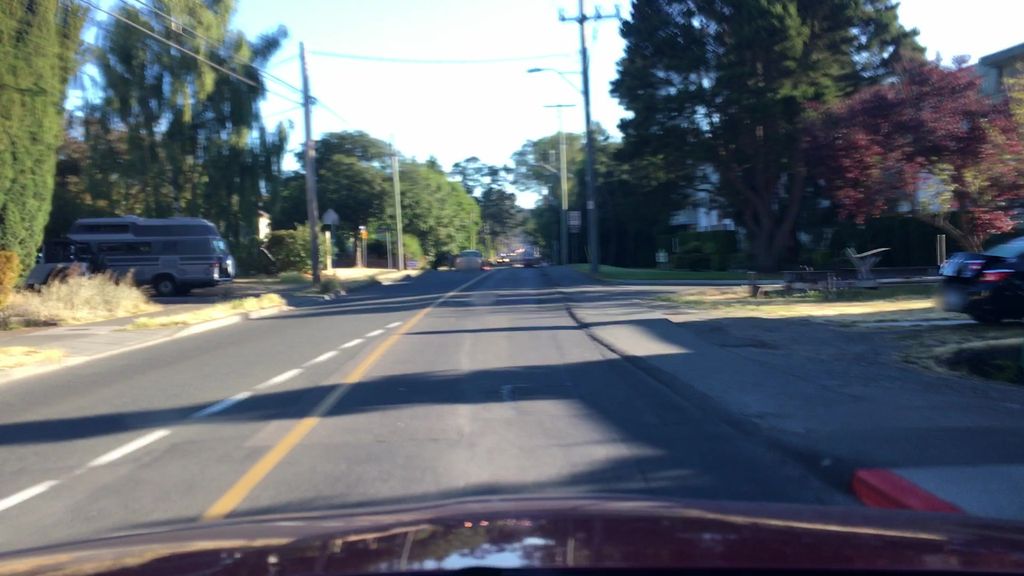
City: victoria